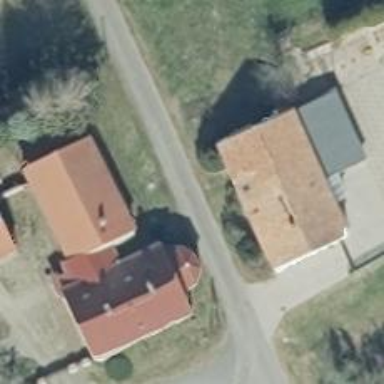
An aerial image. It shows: Asphalt road in residential area.